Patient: sex M, age 51
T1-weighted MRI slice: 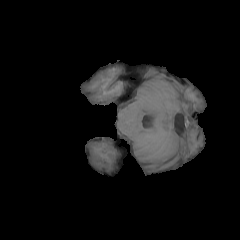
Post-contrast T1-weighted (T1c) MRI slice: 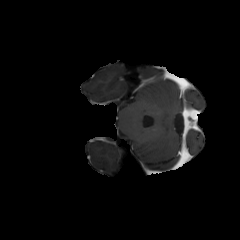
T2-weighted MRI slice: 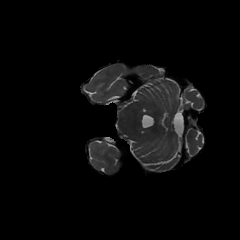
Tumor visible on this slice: no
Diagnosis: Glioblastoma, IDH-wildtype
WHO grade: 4